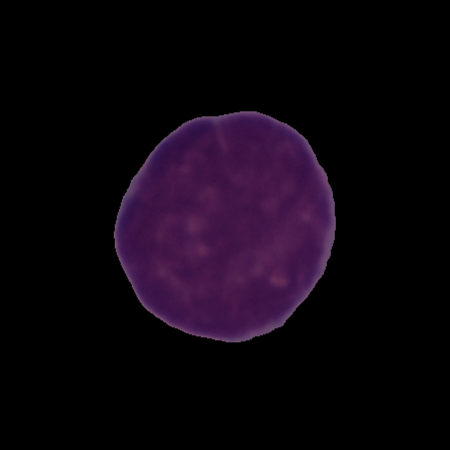
Label: cancer